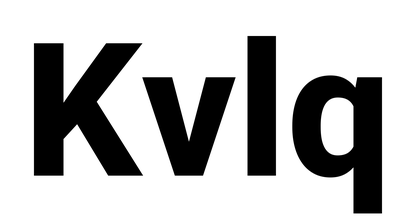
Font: Roboto_ExtraBold